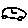
Label: car